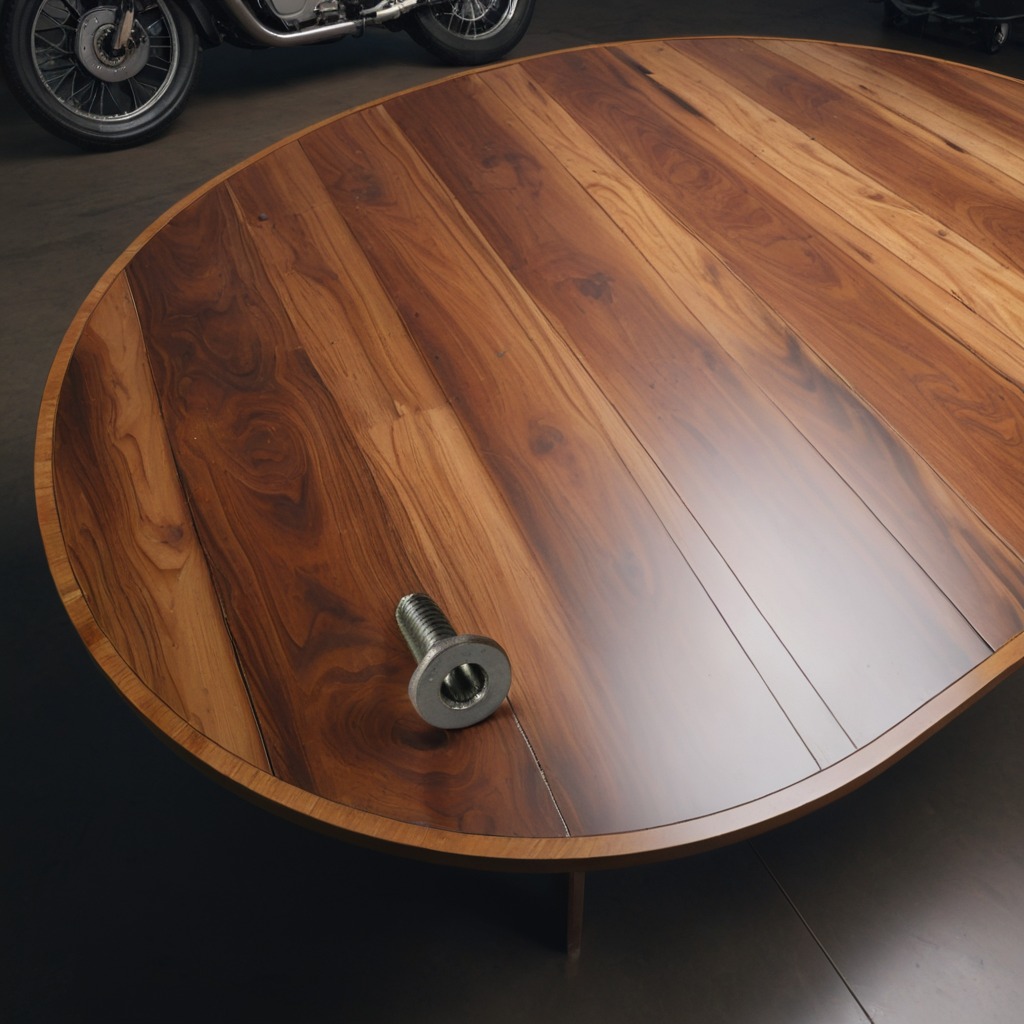
A metal screw is lying on an oil-spilled wooden table in a vintage motorcycle garage.